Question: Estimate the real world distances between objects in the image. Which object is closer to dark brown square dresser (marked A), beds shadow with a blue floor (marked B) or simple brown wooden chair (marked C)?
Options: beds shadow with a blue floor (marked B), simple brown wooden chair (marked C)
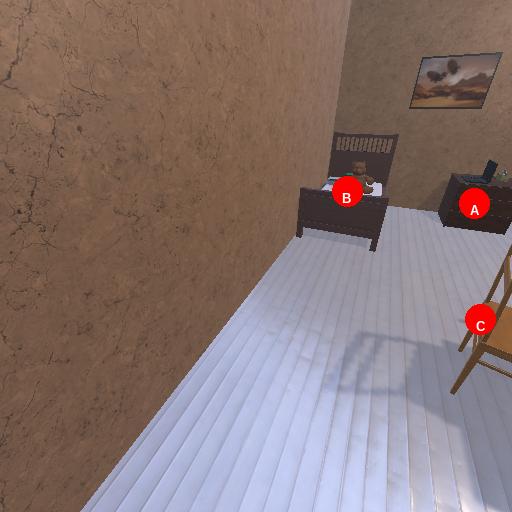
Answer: beds shadow with a blue floor (marked B)